Interaction volume radius: 10 \u00c5
Interaction volume height: 10 \u00c5
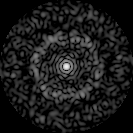
Disorder parameter: 0.8176